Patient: sex F, age 68
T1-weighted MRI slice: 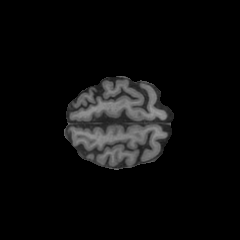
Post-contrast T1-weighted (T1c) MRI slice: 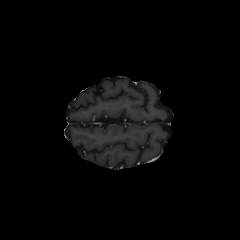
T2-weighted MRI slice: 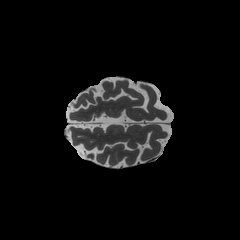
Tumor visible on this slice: no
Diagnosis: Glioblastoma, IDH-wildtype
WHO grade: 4